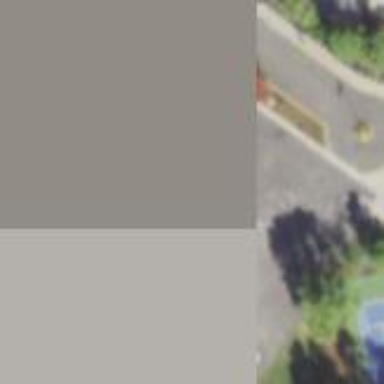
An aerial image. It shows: Parking area.